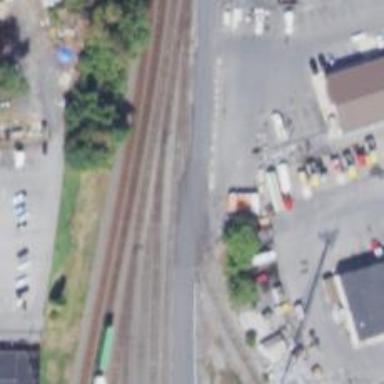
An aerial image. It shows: Level crossing along the railway.